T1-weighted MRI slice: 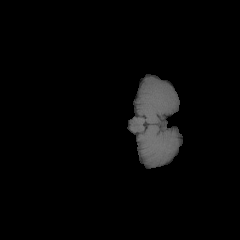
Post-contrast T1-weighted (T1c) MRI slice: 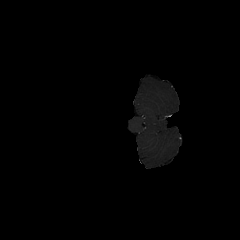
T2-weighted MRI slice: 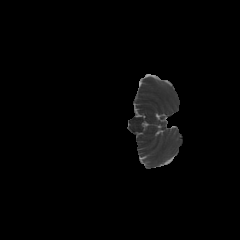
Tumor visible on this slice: no